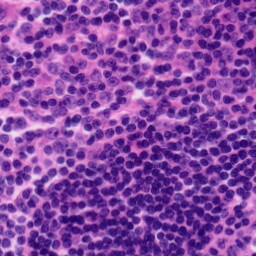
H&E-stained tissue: Tonsil